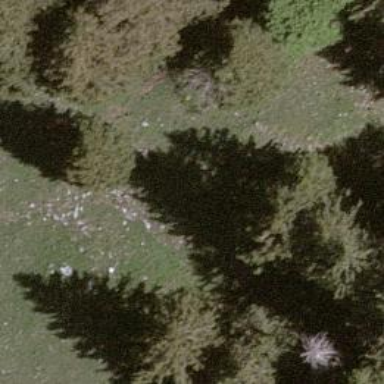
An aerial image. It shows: Beautiful tree in nature.